Modality: CBCT
Slice 46 of 101
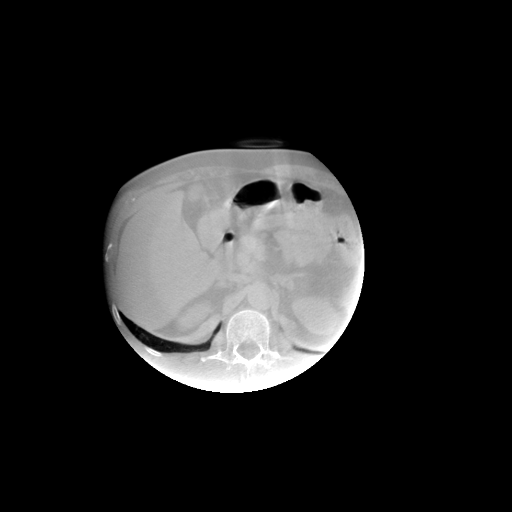